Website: lowes
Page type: address-validator
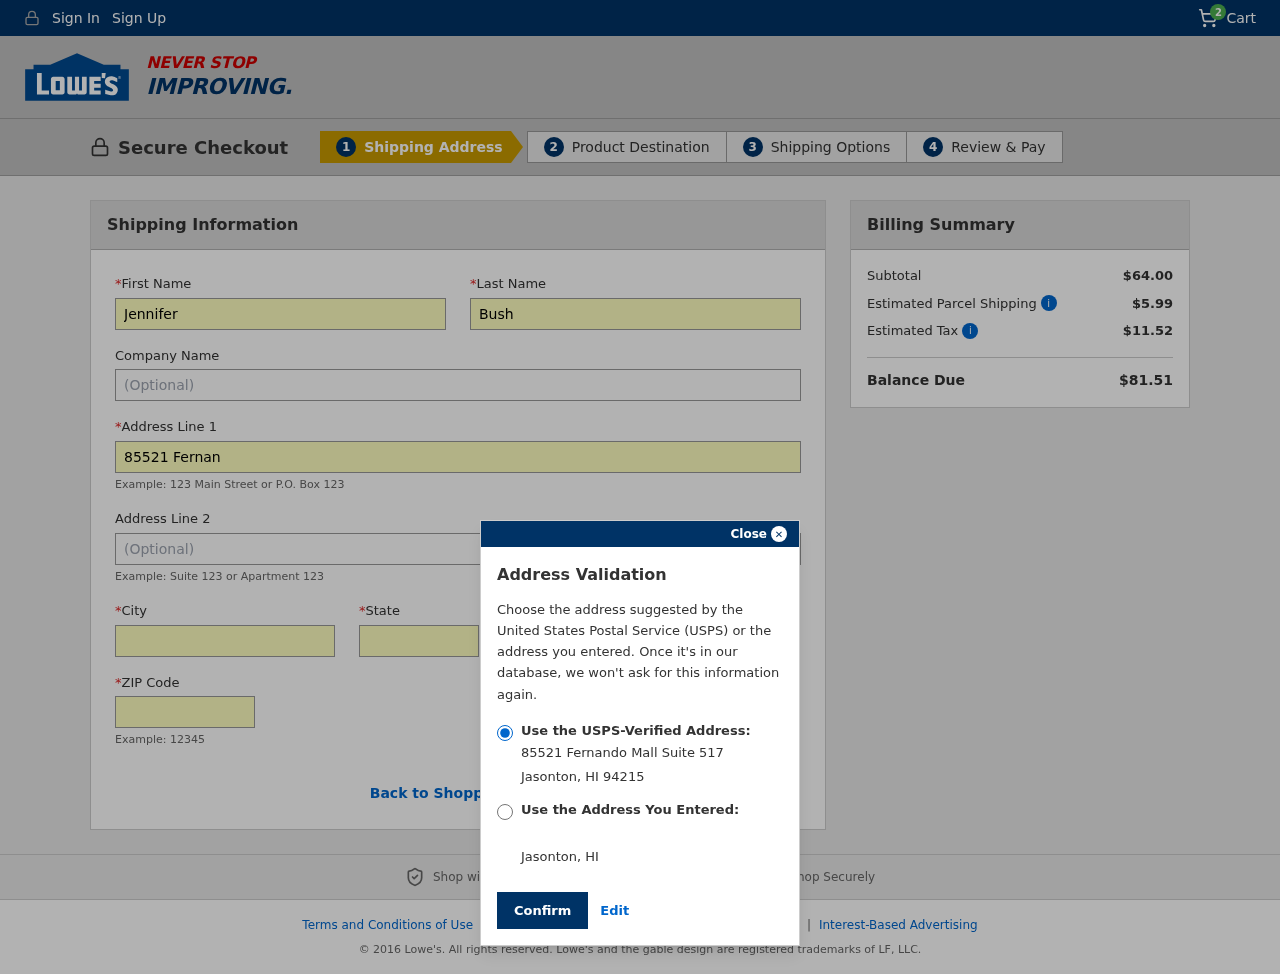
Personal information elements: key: PII_CITY
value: Jasonton
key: PII_FIRSTNAME
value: Jennifer
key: PII_LASTNAME
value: Bush
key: PII_POSTCODE
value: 94215
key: PII_STATE
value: Hawaii
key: PII_STATE_ABBR
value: HI
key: PII_STREET
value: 85521 Fernando Mall Suite 517
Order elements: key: ORDER_NUM_ITEMS
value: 2
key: ORDER_SUBTOTAL
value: $64.00
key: ORDER_SHIPPING_COST
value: $5.99
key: ORDER_TAX
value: $11.52
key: ORDER_TOTAL
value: $81.51